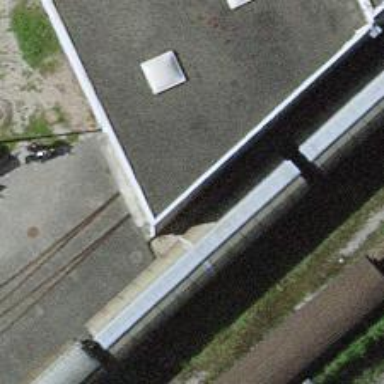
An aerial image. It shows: Railway switch.